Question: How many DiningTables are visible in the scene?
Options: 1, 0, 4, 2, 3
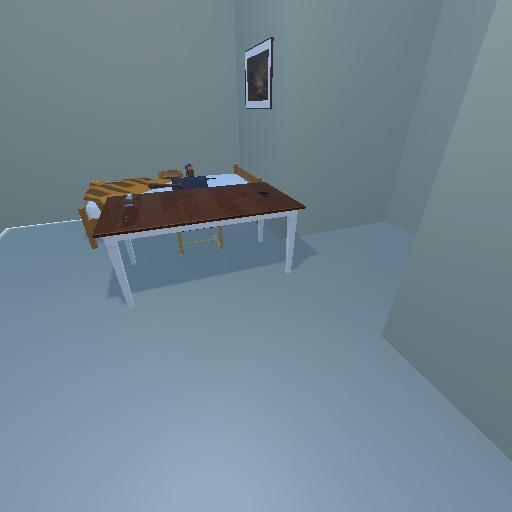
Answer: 1